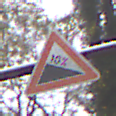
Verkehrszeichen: Gefaelle10
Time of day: MorningAfternoon
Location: Outdoor (Nature)
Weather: Overcast
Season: Autumn
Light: Natural